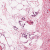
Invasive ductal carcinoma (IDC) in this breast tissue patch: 0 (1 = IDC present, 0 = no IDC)